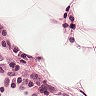
Metastatic tissue present: no